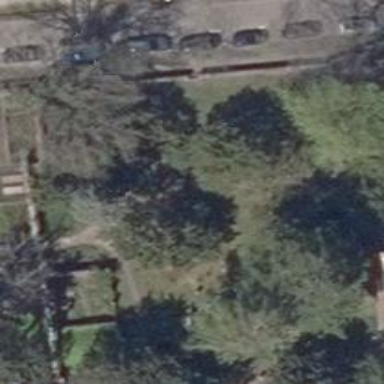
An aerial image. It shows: Historic tomb in cemetery.